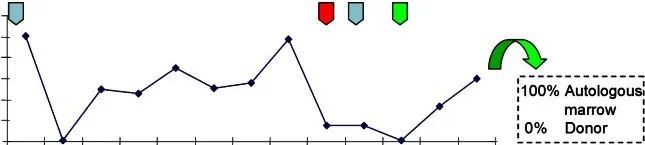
White blood cells count of the patient after transplants.
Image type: pathology (masson_trichrome)